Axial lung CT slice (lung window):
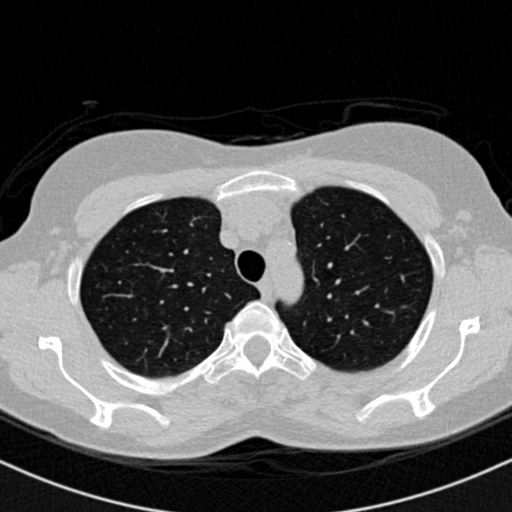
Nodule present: no